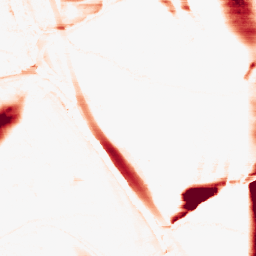
Category: morphological
Decomposition family: morphological_rect
Decomposition parameters: operation: opening
width: 50
height: 5
Upsampling method: regularized
Upsampling parameters: scale: 2
lambda_reg: 0.01
Upsampling scale: 2